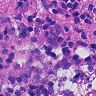
Metastatic tissue present: no